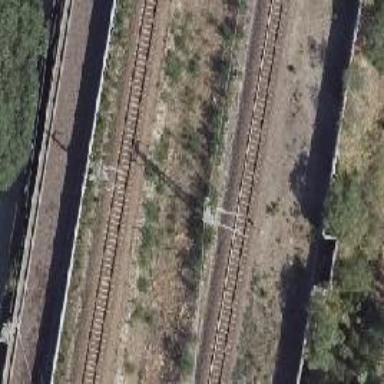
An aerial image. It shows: Solitary milestone along the railway.